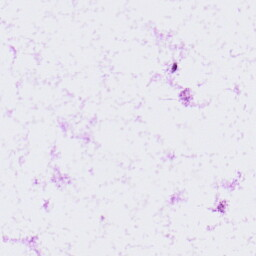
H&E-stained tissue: LymphNode